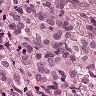
Metastatic tissue present: yes